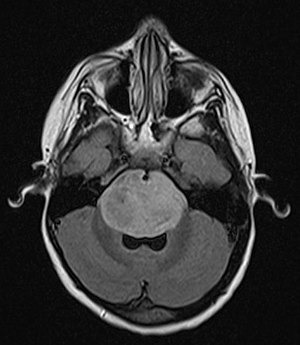
Label: meningioma